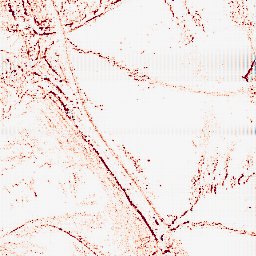
Category: morphological
Decomposition family: morphological_square
Decomposition parameters: operation: opening
size: 3
Upsampling method: fft_zeropad
Upsampling parameters: scale: 2
Upsampling scale: 2